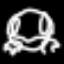
Label: frog